Question: I want to make all my menu icons visible, hence I put android:showAsAction="ifRoom" and delete App title from the MainActivity.
But still all icons are not showing, rather there is a big gap between app icon and Menu icons as below. The rest of the icons are shown when I click on menu button (properties of ifRoom). So, can you please tell me how can I remove this big gap between App icon and Menu icons?
Thanks

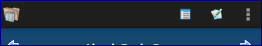
Answer: There are restrictions, as <URL>:
> How many actions will fit in the main action bar? Action bar capacity is controlled by the following rules:Action buttons in the main action bar may not occupy more than 50% of the bar's width. Action buttons on bottom action bars can use the entire width.
The screen width in density-independent pixels (dp) determine the number of items that will fit in the main action bar:
smaller than 360 dp = 2 icons
360-499 dp = 3 icons
500-599 dp = 4 icons
600 dp and larger = 5 icons
You cannot fill the entire Action Bar with icons.